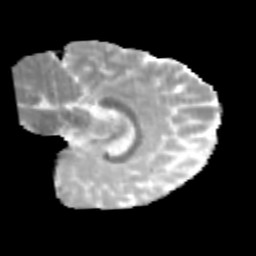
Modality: MD
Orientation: sagittal
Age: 10
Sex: male
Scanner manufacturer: siemens
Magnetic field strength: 3 T
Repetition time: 3.8 s
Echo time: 0.07 s